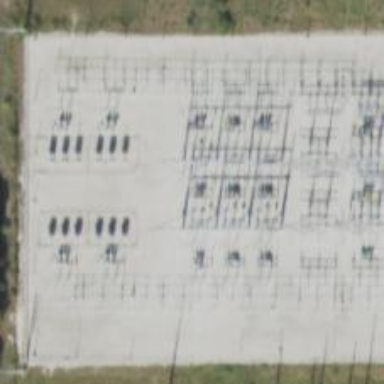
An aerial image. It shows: Switch used for power control.